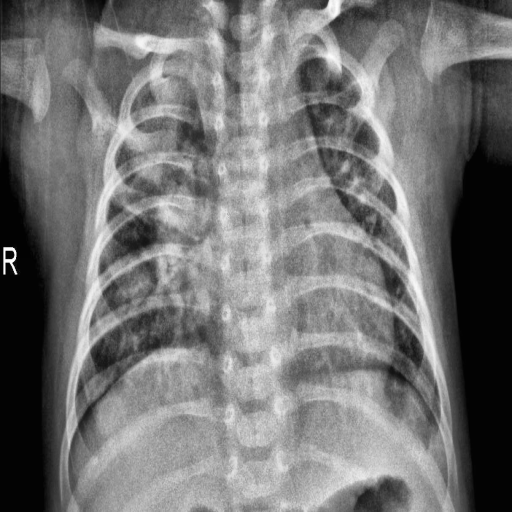
Finding: PNEUMONIA